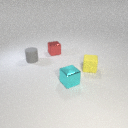
small gray rubber cylinder to the left of small cyan metal cube